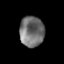
Tissue: prostate
Cell type: T cells
Senescence score: 0.2954
Nuclear area (px): 729
Mean DAPI intensity: 112.584